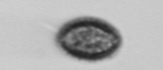
Label: Pseudochattonella_farcimen